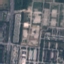
Land use / land cover class: Industrial